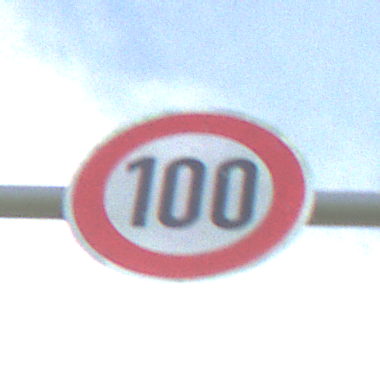
Verkehrszeichen: Geschwindigkeit100
Umgebung: Outdoor, Nature
Tageszeit: MorningAfternoon
Wetter: PartlyCloudy
Licht: Natural
Jahreszeit: NotSpecified
Kontrast: HighContrast